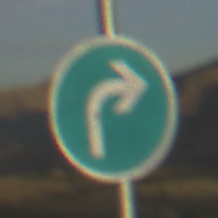
Verkehrszeichen: VorgeschriebeneFahrtrichtungRechts
Umgebung: Outdoor, Nature
Tageszeit: SunriseSunset
Wetter: PartlyCloudy
Licht: Natural
Jahreszeit: NotSpecified
Kontrast: HighContrast